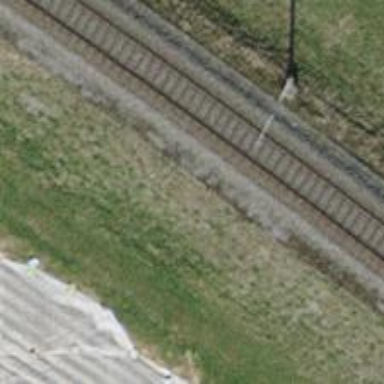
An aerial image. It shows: Single-track railway with electrified contact lines.